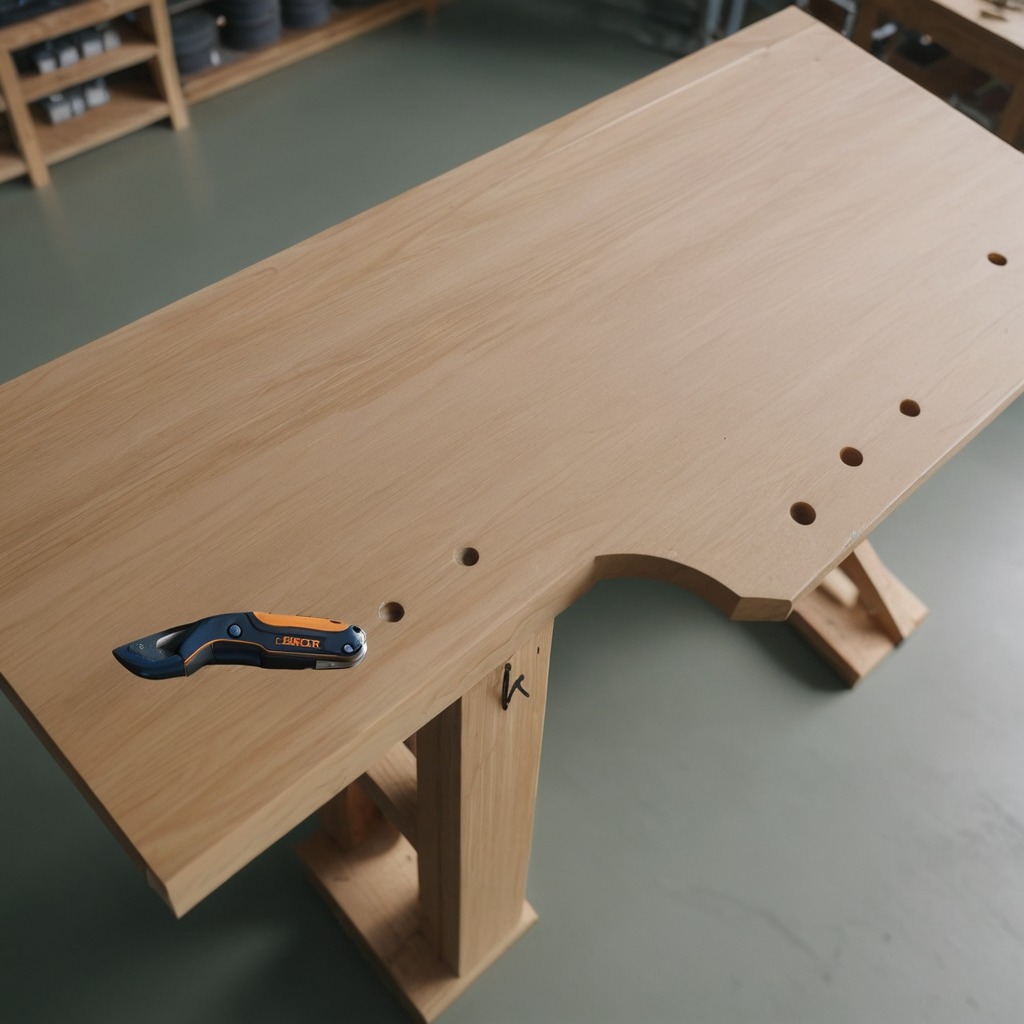
A utility knife lies on the workbench inside a coastal fishing gear workshop.